【题型】填空题　【知识点】平面几何　【难度】easy
如图，在 $\triangle ABC$ 中，点 $D$ 在边 $AB$ 上，如果 $AC^2 = AD \cdot AB$，那么图中一定相似的三角形是 \underline{\qquad\qquad}。

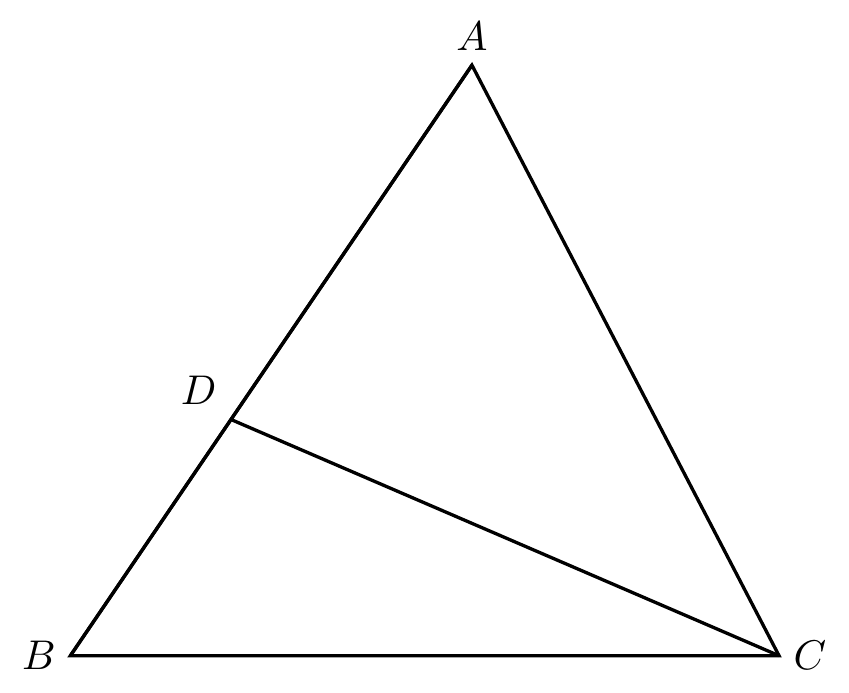
【解答】
解：$\because AC^2 = AD \cdot AB$，

$\therefore \frac{AD}{AC} = \frac{AC}{AB}$。

又 $\because \angle A = \angle A$，

$\therefore \triangle ADC \sim \triangle ACB$。

故答案为：$\triangle ADC$ 和 $\triangle ACB$。